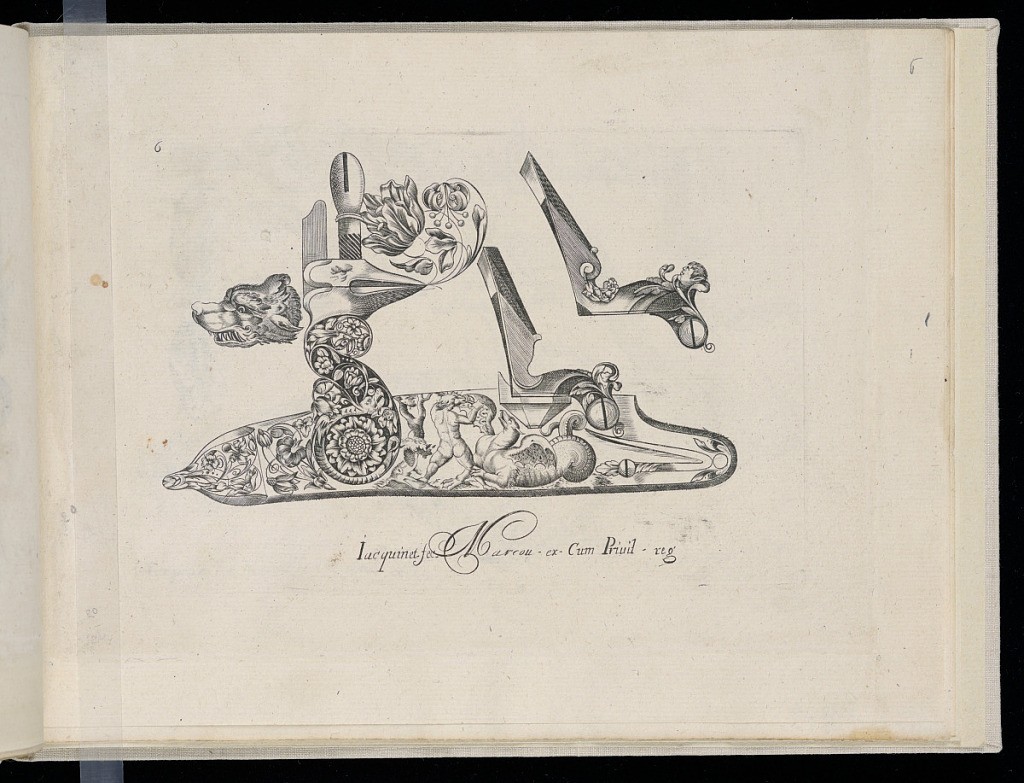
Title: Designs for Gun Parts and Ornament
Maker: François Marcou, French, 1595 – 1660
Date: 1657
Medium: Engraving on laid paper
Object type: Print
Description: Designs for gun parts (flintlock and ornament) decorated with grotesque ornament, mascarons (masks), fantastical animals, flowers, foliate scrolls, scrolling leaves (rinceaux), and man fighting a mythological animal with wings and fishtail on the sideplate of the flintlock. The plate is signed and numbered.